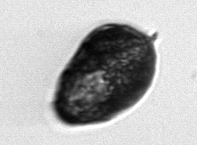
Label: Prorocentrum